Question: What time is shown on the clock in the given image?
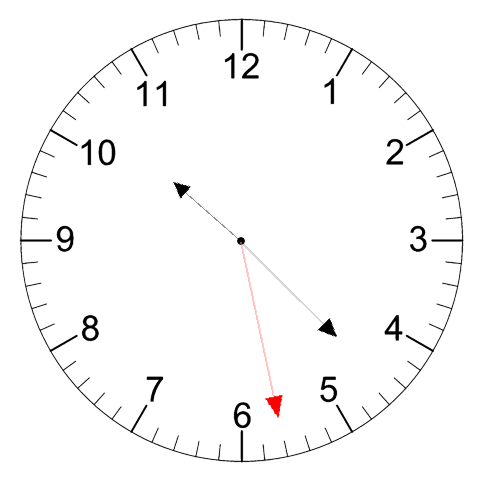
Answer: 10:22:28